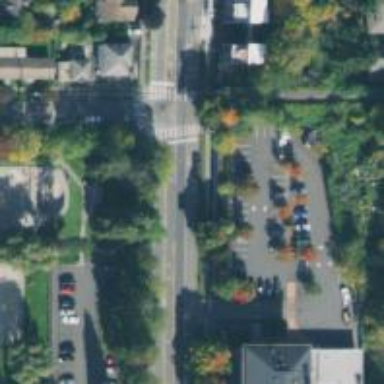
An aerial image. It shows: Secondary road with separate sidewalk.